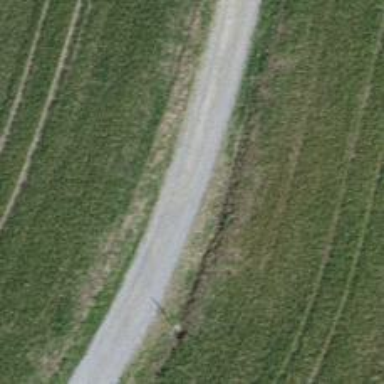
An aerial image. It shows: Compacted track with grade2 surface.